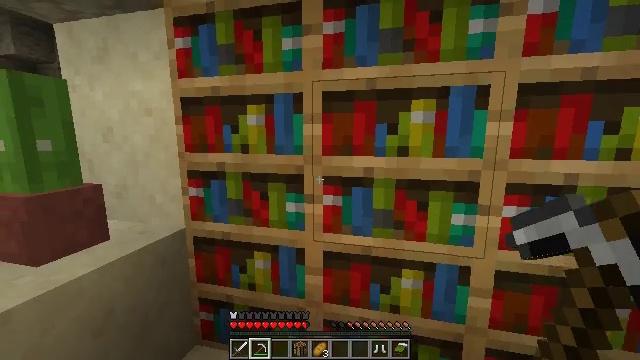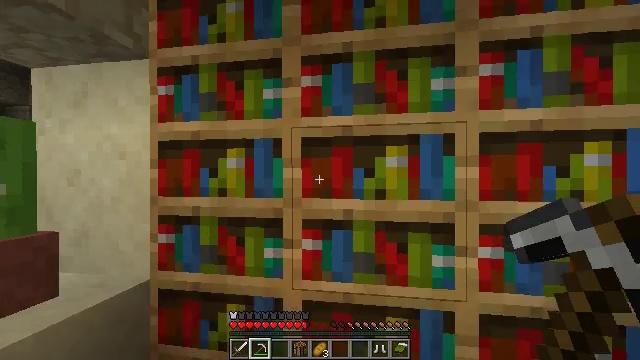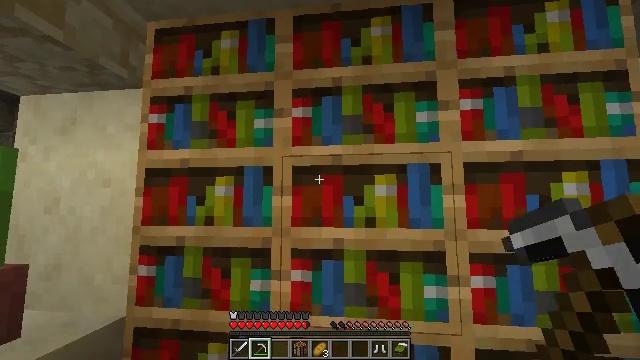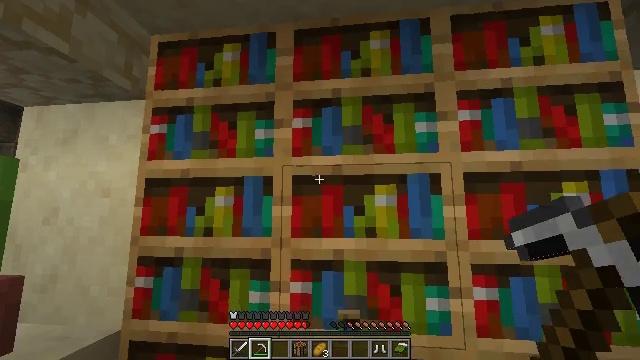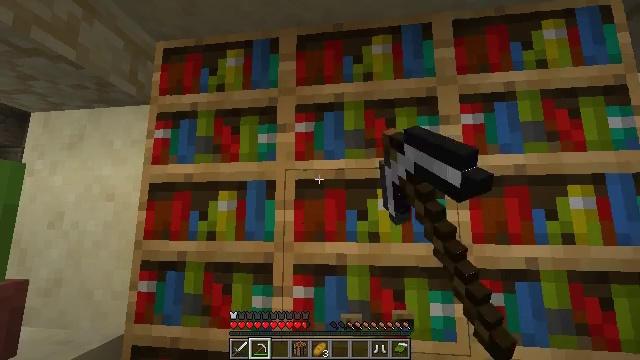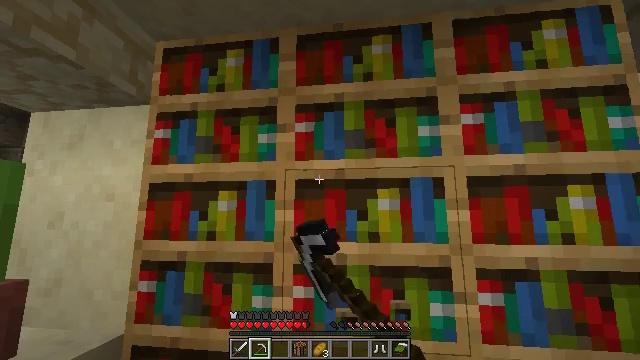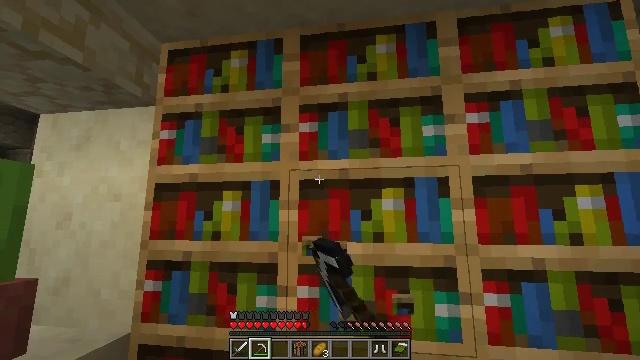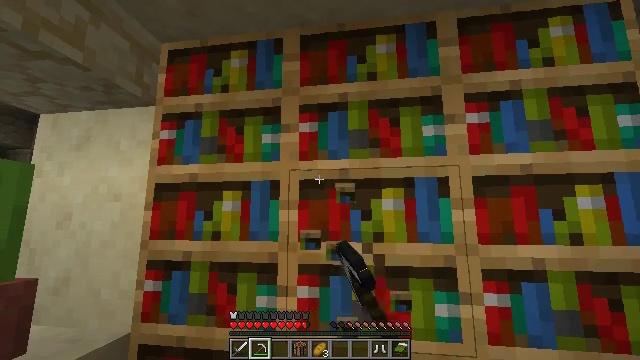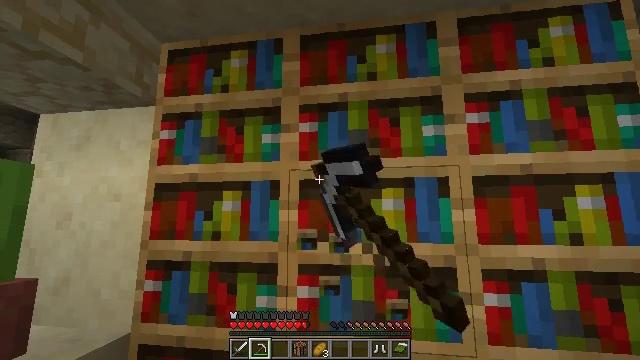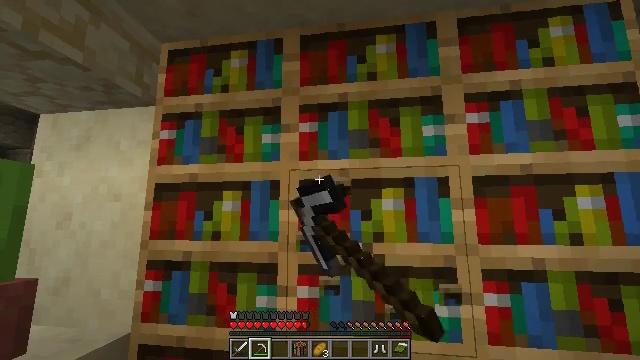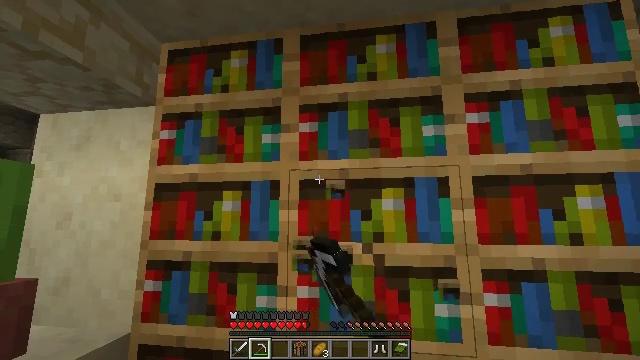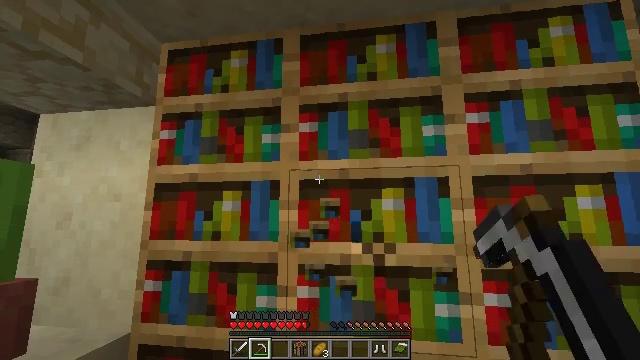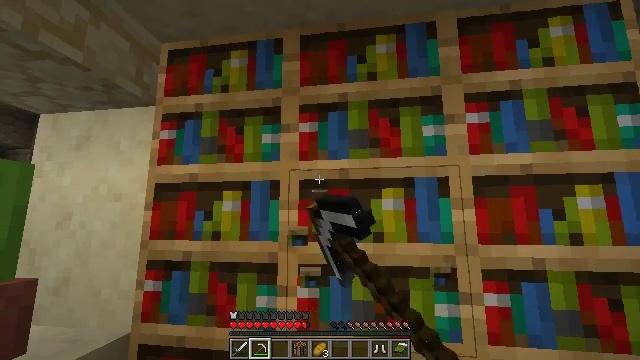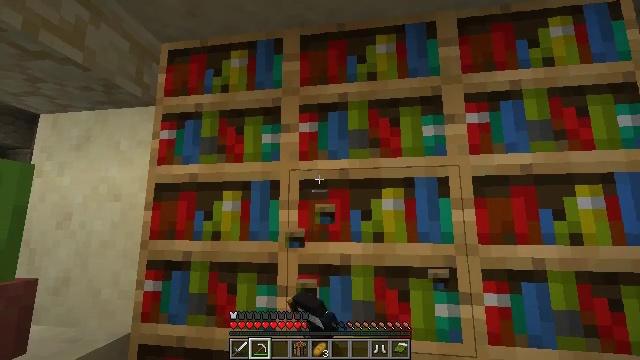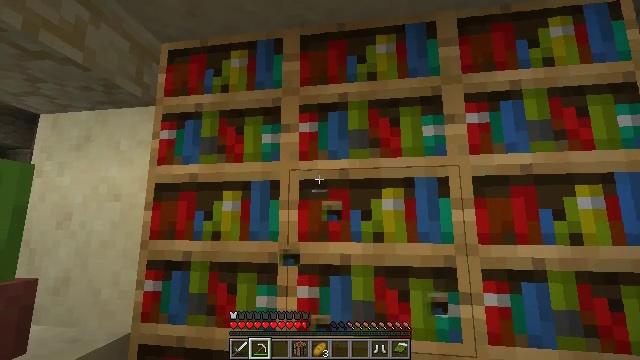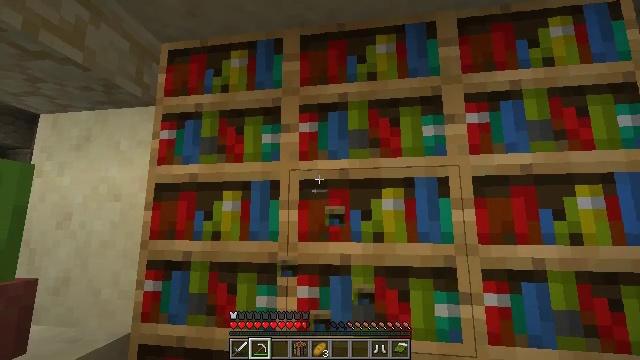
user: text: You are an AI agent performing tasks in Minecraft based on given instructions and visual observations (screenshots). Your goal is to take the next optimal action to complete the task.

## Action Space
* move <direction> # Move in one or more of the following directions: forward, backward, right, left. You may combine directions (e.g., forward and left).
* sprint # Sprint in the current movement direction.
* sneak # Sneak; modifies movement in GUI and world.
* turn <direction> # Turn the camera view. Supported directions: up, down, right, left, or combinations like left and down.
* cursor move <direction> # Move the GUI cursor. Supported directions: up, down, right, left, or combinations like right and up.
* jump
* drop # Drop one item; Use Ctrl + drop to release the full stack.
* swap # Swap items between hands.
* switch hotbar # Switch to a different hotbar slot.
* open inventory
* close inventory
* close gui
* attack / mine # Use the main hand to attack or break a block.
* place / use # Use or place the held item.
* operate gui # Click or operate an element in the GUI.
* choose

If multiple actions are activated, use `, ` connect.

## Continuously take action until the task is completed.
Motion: motion action
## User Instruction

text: Destroy the bookshelf.
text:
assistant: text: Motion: turn right and up
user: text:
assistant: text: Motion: turn right and up
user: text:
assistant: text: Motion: turn up, attack / mine
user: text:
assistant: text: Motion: attack / mine
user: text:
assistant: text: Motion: attack / mine
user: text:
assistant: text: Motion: attack / mine
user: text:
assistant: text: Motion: attack / mine
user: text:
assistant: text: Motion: attack / mine
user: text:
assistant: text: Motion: attack / mine
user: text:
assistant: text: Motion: attack / mine
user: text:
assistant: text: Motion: attack / mine
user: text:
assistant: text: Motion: no_op
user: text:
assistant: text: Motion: no_op
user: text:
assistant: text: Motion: attack / mine
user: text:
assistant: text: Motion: attack / mine
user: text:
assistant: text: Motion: attack / mine
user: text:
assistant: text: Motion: turn right and down, attack / mine
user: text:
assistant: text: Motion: turn right and down, attack / mine
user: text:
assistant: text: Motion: turn right and down, attack / mine
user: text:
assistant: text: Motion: attack / mine
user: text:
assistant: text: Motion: attack / mine
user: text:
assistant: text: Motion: attack / mine
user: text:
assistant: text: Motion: attack / mine
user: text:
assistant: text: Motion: attack / mine
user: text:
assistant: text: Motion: attack / mine
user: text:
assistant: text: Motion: attack / mine
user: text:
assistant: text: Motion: attack / mine
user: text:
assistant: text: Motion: attack / mine
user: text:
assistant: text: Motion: attack / mine
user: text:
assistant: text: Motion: attack / mine